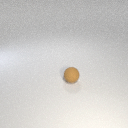
small brown rubber sphere